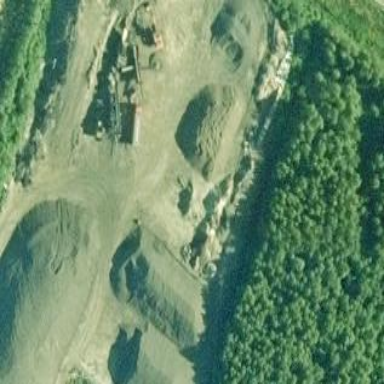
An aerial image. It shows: Quarry area.